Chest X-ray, PA view. Patient: 50 years old, sex M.
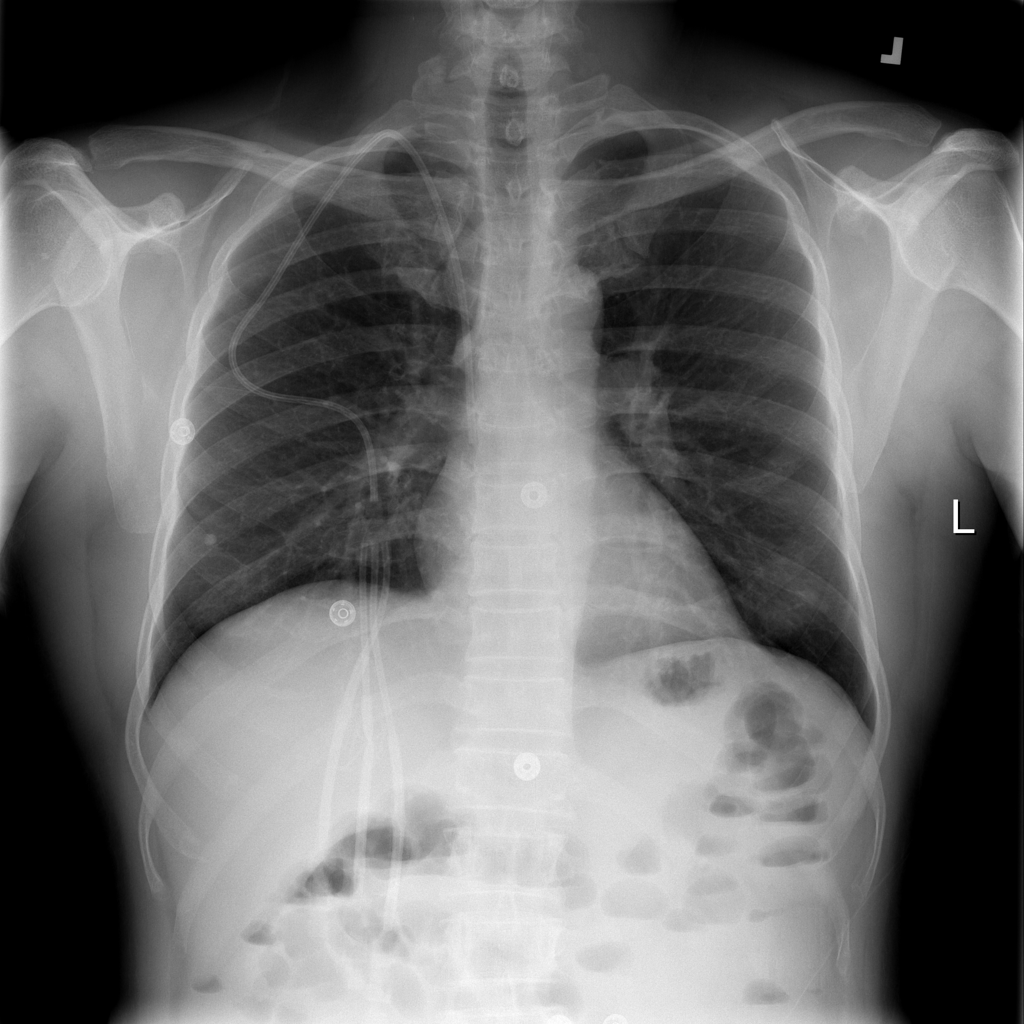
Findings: No Finding